Aerial crown-view tile of a tropical tree (Barro Colorado Island, Panama), acquired 20240611:
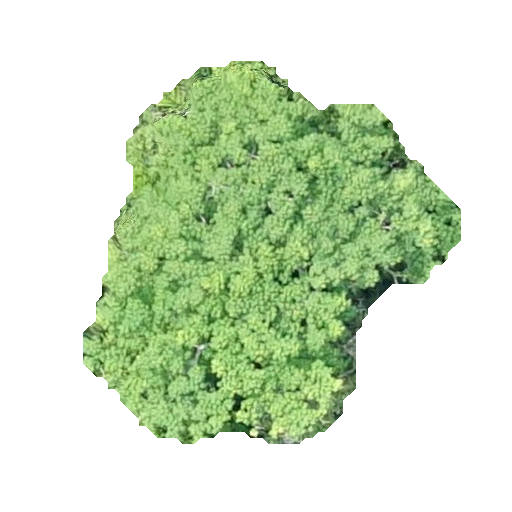
Species: Ceiba pentandra
GBIF accepted scientific name: Ceiba pentandra
Crown area: 151.014 m²